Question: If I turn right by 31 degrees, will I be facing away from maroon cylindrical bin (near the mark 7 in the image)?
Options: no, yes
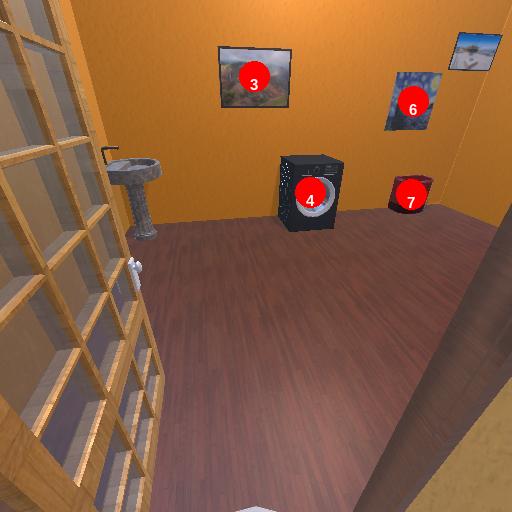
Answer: no